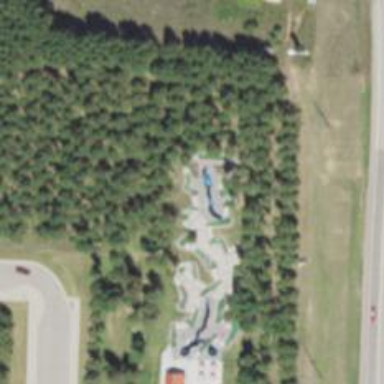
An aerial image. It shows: Miniature golf course.